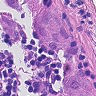
Metastatic tissue present: yes